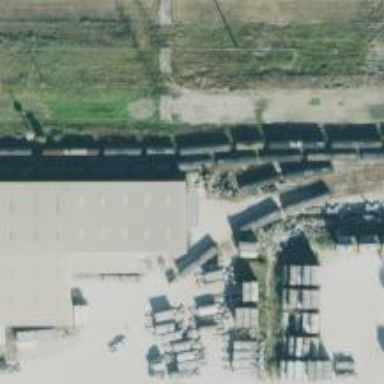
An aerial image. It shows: Rail spur service.